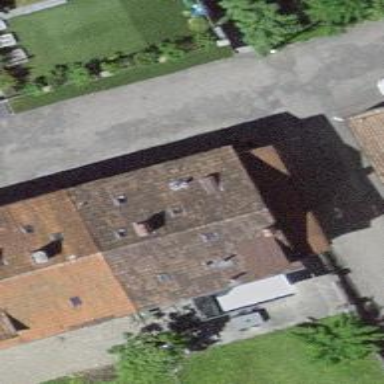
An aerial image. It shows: Residential building with flat roof.